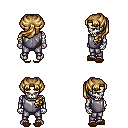
a pixel art fantasy rpg character, male body template, skeleton, steel chest armor, metal pants, blonde princess hairstyle, brown slippers, four views (front, back, left, right), 2x2 character sprite sheet, small pixel art, hard edges, no anti-aliasing